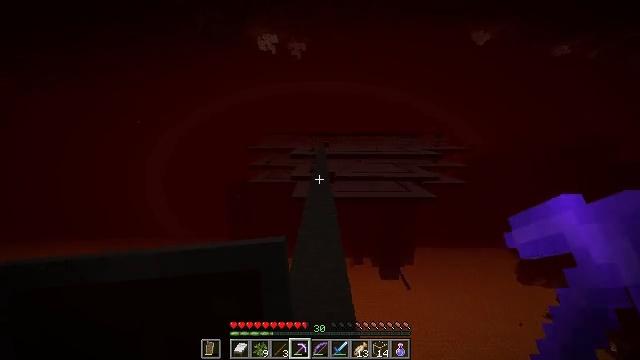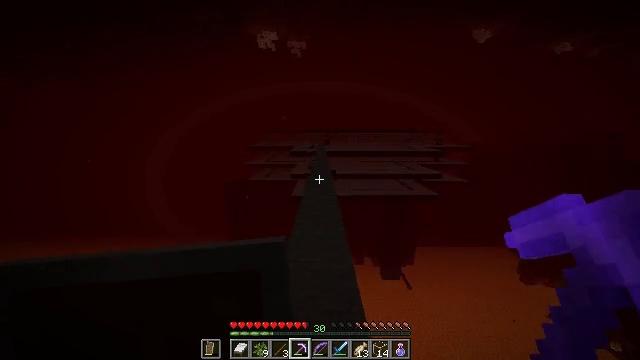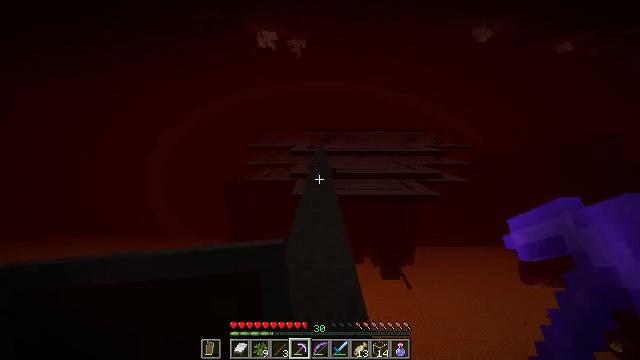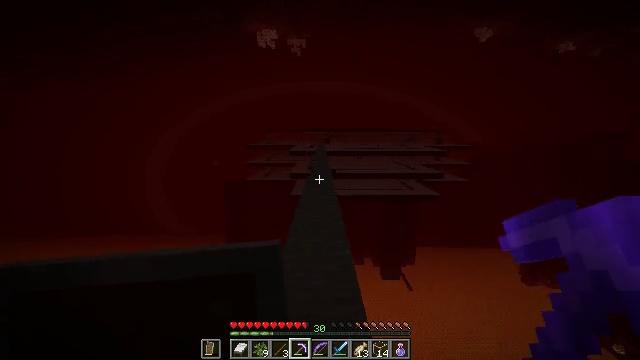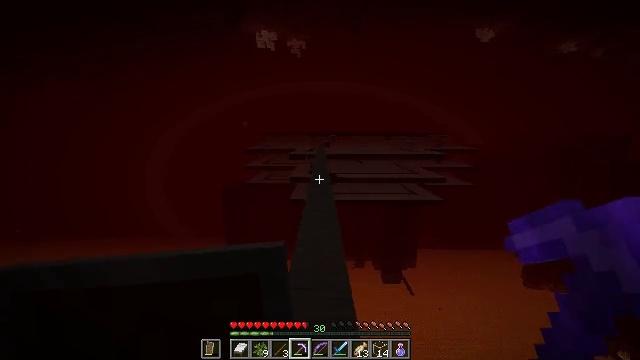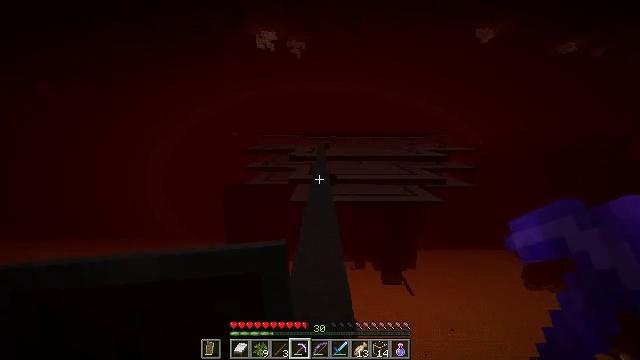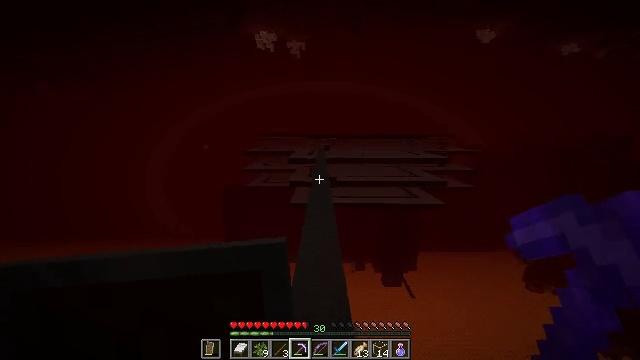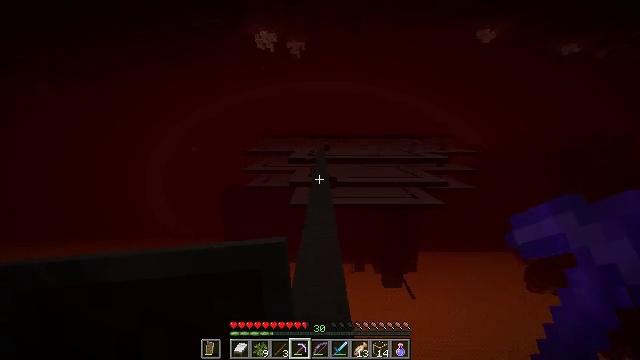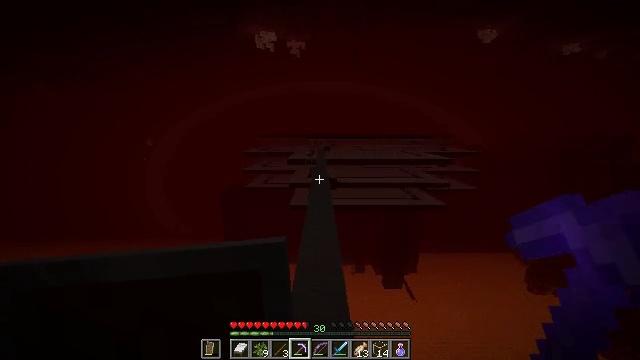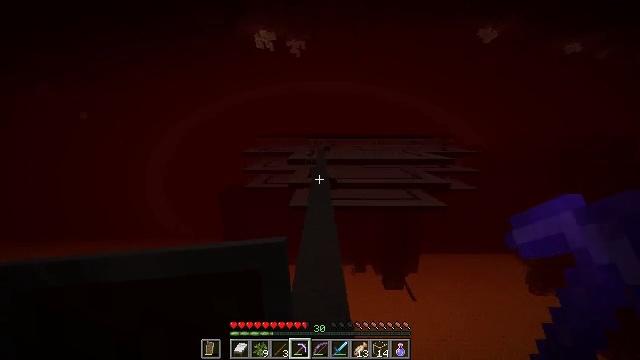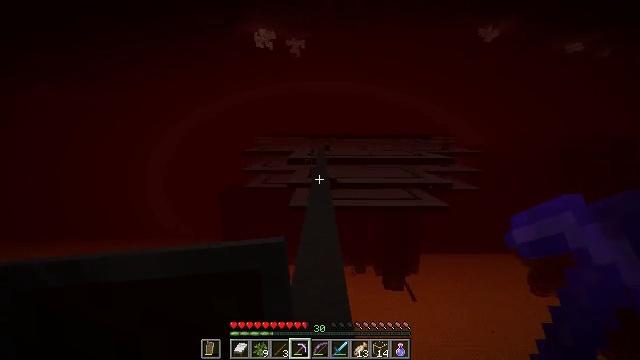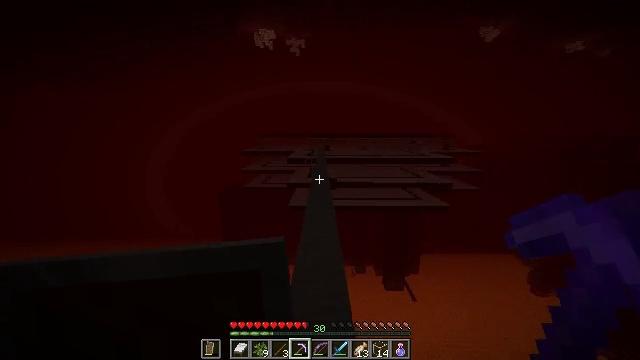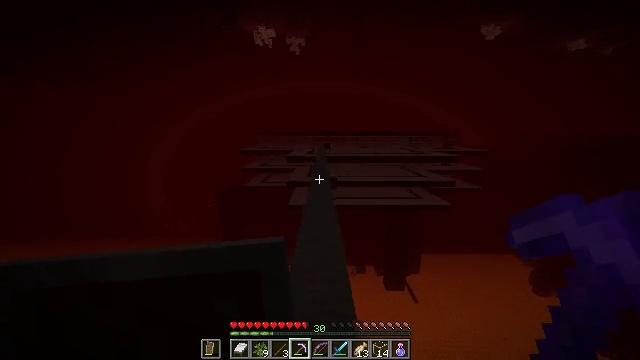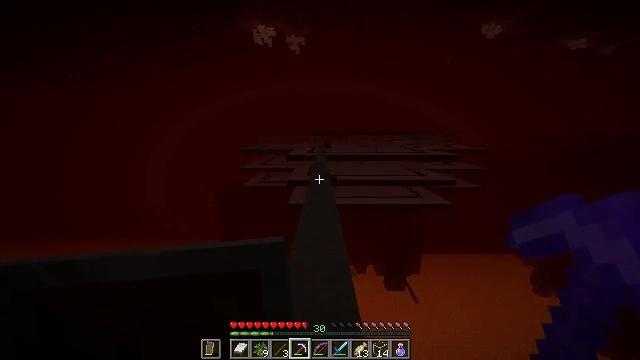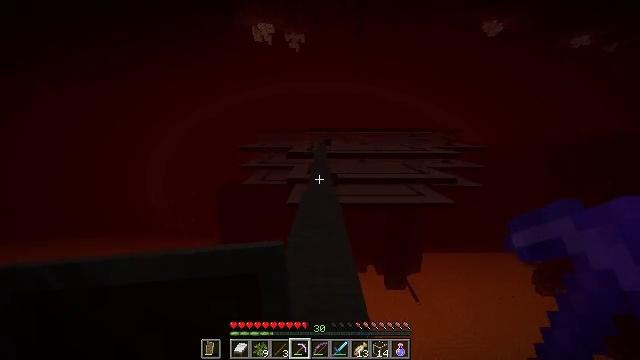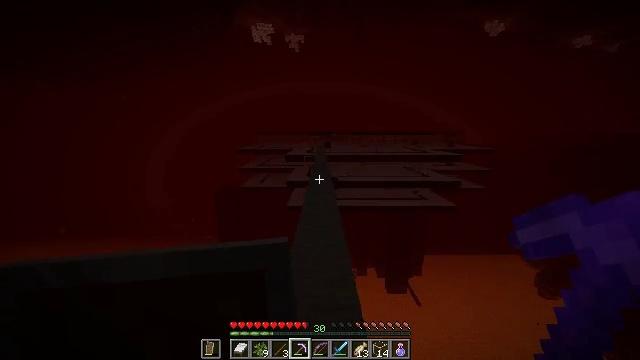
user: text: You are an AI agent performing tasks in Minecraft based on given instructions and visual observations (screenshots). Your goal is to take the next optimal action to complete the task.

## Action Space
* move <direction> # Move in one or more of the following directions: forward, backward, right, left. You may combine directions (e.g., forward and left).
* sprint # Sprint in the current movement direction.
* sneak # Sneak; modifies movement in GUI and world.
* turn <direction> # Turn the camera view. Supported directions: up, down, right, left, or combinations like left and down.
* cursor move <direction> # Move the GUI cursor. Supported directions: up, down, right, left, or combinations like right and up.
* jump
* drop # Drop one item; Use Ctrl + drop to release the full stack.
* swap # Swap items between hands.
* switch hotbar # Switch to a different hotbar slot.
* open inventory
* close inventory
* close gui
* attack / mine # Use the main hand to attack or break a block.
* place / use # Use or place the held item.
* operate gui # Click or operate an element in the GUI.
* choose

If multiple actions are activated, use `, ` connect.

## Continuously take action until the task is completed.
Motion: motion action
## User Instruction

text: Harvest nether bricks from a structure.
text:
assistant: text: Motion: move forward, jump
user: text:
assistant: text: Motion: move forward, jump
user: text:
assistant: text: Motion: move forward, jump
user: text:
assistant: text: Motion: move forward, jump
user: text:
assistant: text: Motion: move forward, jump
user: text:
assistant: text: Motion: move forward, jump
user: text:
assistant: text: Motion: move forward, jump
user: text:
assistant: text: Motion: move forward, jump
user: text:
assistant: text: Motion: move forward, jump
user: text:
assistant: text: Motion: move forward, jump
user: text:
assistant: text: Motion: move forward, jump
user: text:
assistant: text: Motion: move forward, jump
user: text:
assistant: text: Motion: move forward, jump
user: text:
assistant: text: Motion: move forward, jump
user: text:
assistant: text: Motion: move forward, jump
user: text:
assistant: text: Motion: move forward, jump
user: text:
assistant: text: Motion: move forward, jump
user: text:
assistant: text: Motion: move forward, jump
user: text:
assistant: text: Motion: move forward, jump
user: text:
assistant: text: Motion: move forward, jump
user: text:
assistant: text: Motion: move forward, jump
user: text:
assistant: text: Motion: move forward, jump
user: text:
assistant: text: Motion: move forward, jump
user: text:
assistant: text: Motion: move forward, jump
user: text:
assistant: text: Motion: move forward, jump
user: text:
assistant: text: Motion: move forward, jump
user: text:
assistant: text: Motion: move forward, jump
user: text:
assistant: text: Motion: move forward, jump
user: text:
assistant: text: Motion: move forward, jump
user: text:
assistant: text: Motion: move forward, jump